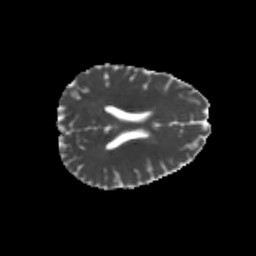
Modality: MD
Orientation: axial
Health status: healthy
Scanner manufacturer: philips
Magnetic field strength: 3 T
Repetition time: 6.964 s
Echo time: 0.092 s